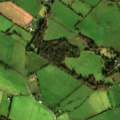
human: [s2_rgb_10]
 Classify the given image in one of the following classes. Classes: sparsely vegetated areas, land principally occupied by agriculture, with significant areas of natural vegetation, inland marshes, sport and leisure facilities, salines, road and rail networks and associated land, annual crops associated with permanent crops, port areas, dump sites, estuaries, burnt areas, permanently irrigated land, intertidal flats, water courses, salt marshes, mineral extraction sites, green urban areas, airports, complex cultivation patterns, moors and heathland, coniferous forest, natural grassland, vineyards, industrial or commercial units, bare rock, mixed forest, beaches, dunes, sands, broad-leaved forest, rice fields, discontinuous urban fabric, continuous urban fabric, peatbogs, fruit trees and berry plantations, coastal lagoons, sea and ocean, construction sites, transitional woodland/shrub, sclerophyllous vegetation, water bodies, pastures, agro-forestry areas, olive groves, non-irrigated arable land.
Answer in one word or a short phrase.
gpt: pastures, mixed forest